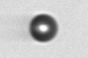
Label: bead